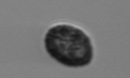
Label: Pseudochattonella_farcimen